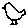
Label: bird